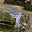
Label: 4